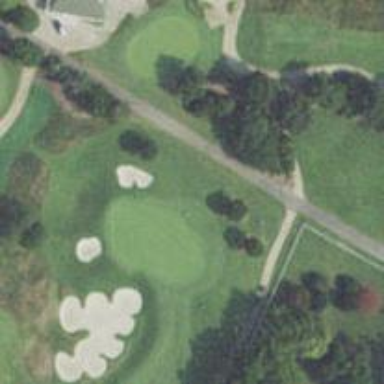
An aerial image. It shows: Golf hole.